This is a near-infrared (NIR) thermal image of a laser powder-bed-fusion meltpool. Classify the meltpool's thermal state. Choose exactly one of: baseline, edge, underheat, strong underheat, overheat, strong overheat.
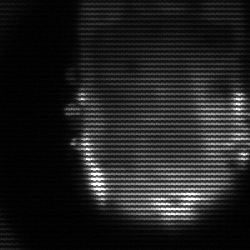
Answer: baseline